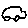
Label: car